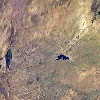
Label: land